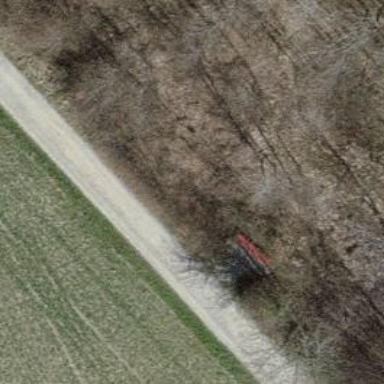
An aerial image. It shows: Bench.